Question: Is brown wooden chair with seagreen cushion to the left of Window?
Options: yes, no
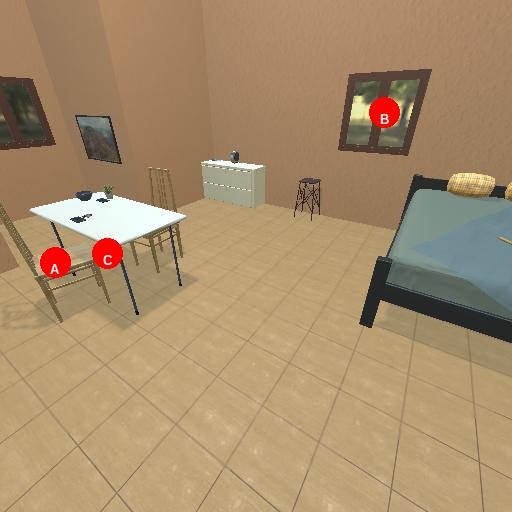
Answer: yes